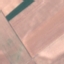
Land use / land cover: AnnualCrop